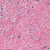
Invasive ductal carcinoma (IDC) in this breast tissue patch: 0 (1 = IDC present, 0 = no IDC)